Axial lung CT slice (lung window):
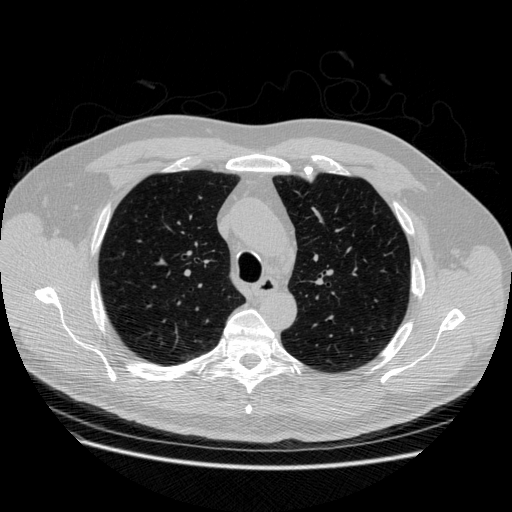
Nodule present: no